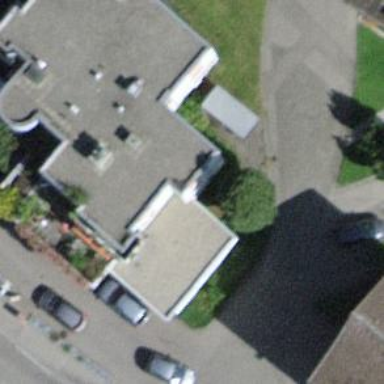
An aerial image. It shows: Bakery.